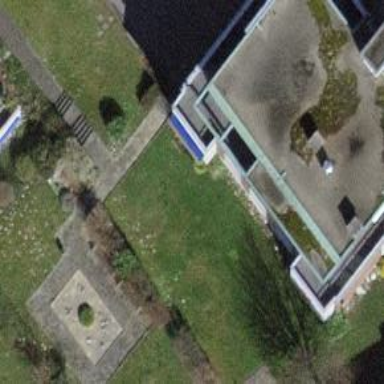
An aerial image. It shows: Flat-roofed building.